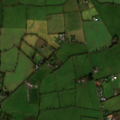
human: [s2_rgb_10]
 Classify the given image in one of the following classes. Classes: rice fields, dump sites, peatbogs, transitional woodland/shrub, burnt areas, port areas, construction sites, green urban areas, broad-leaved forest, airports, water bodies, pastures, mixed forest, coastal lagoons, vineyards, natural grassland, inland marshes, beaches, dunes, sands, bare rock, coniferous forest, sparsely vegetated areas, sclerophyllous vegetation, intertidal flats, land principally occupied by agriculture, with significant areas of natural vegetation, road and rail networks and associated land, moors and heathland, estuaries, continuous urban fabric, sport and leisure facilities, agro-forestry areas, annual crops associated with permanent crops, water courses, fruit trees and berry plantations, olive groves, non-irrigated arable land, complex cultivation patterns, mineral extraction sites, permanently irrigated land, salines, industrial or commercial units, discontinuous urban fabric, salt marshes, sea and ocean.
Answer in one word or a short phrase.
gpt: non-irrigated arable land, pastures